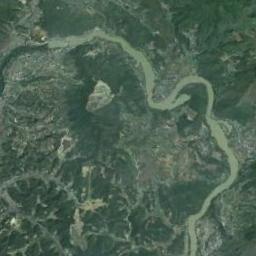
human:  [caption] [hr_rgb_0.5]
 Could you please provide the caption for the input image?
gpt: Many trees are around the river .

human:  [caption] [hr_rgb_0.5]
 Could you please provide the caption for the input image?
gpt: The green river goes through the residential area in the mountainous area .

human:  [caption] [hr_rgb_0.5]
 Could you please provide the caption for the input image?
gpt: A long, Winding, Light green river with tributaries on both sides, Continuous green mountains on both sides, And large buildings .

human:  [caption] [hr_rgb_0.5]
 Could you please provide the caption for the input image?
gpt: The river goes through mountains with green plants .

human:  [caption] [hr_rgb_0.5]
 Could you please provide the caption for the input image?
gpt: There are green forests and meadows around the river .